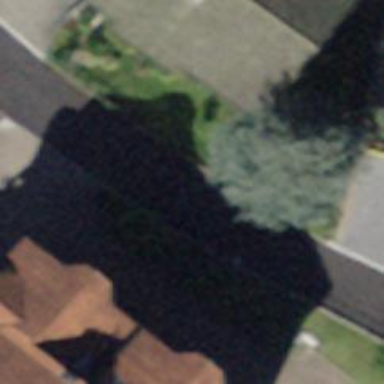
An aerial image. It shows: Smoothly paved residential road.